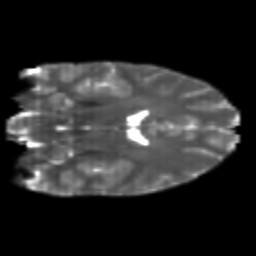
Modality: T2w
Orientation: coronal
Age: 21
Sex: female
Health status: healthy
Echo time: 0.074 s